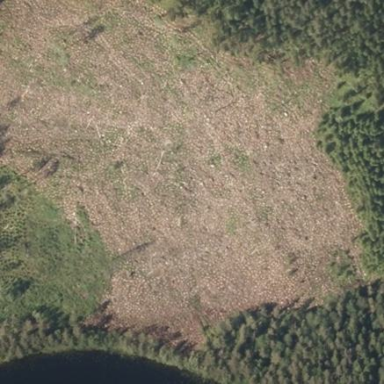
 likely man-made clearing in the landscape."